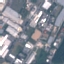
Land use / land cover class: Industrial